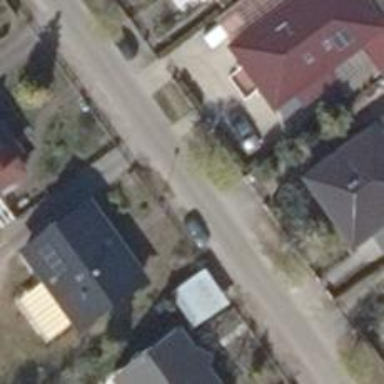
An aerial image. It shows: Footway.